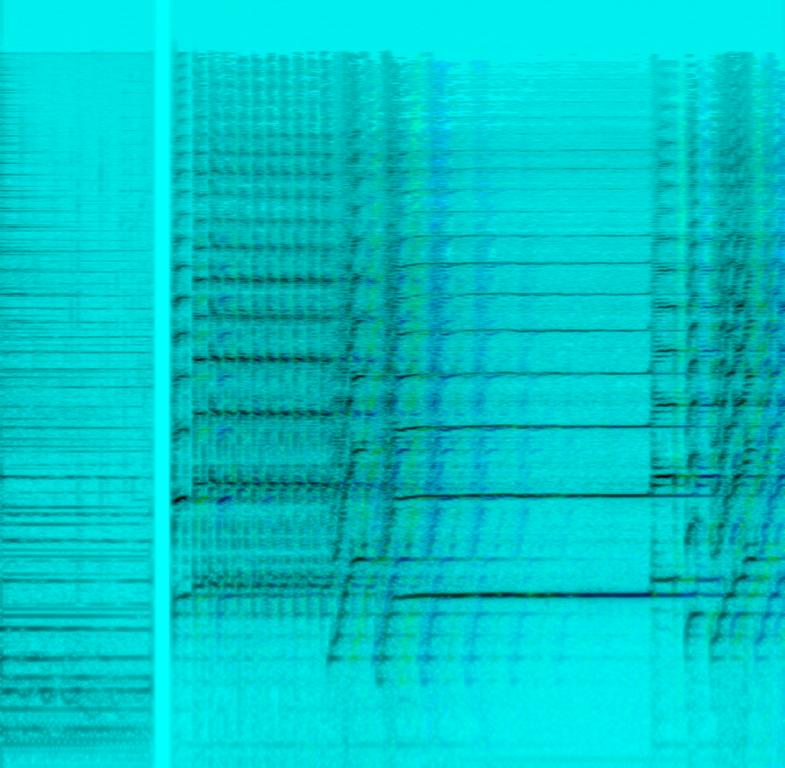
A solo trumpet playing an energetic staccato melody with dramatic glissandi. The trumpet has been processed to add a stereo delay effect and reverb. The tone is very bright.